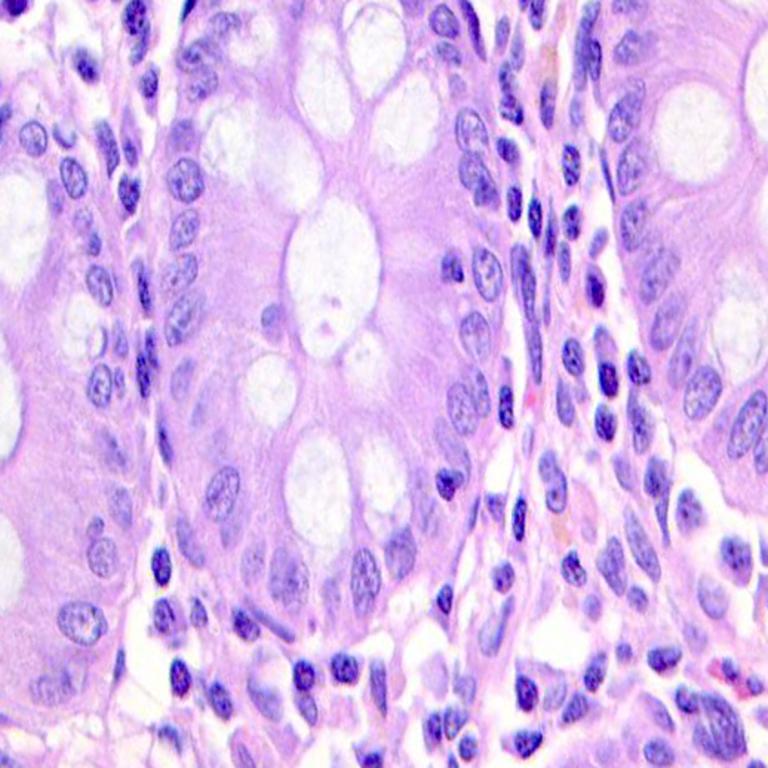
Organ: colon
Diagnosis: benign